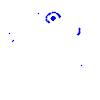
Particle: electron